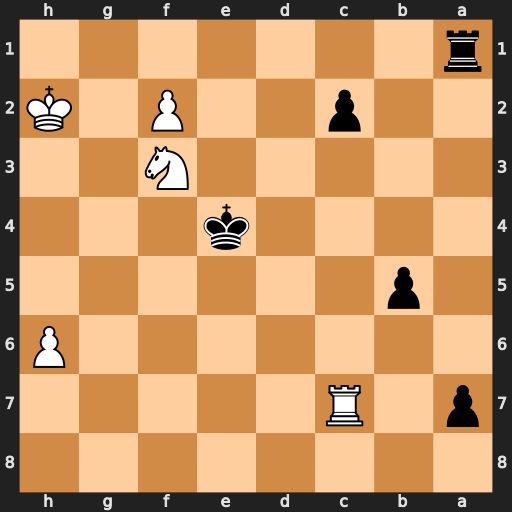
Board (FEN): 8/p1R5/7P/1p6/4k3/5N2/2p2P1K/r7
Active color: b
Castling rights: -
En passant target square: -
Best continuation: c1=Q Rxc1 Rxc1